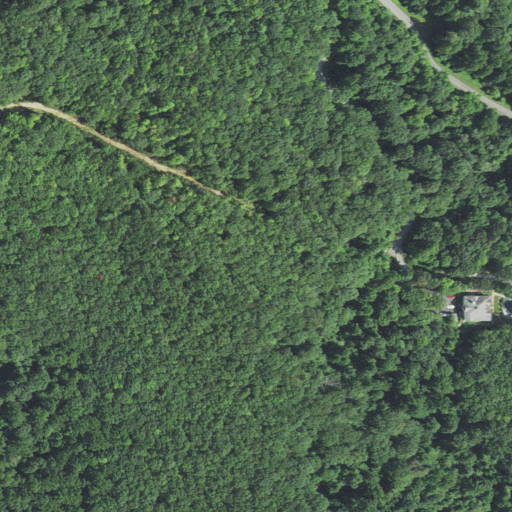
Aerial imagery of ridge(s) in North Carolina named Tar Ridge containing deciduous forest, open development, mixed forest, and low intensity development